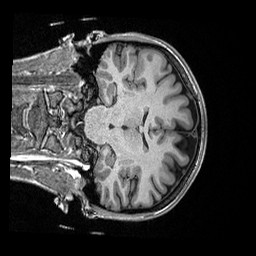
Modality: T1w
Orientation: coronal
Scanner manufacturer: ge
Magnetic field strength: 3 T
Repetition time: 2.349 s
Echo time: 0.002968 s